Interaction volume radius: 5 \u00c5
Interaction volume height: 20 \u00c5
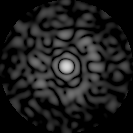
Disorder parameter: 0.8506